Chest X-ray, PA view. Patient: 29 years old, sex M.
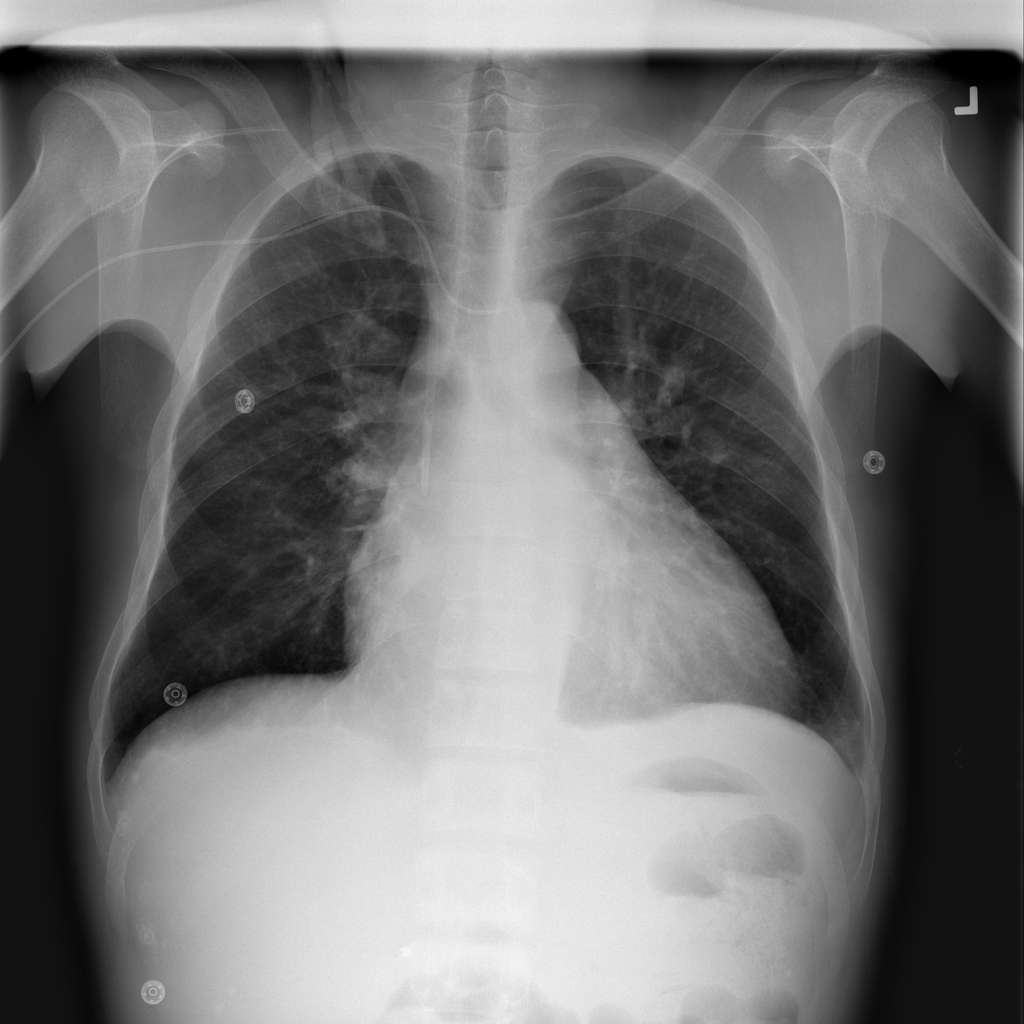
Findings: Cardiomegaly, Effusion